Question: When I use a UIHostingController to push a new SwiftUI.View to the navigation stack of an existing UIKit UIViewController the animation of the title in the navigation bar is broken. I tested in Xcode 12.0 on a pure new project.
Watch carefully the title "UIHostingController". You can see how the animation looks different from normal push animation, it just "appears" out of nothing and looks broken. The second animation happens already from SwiftUI.NavigationLink which looks fine.
Here is a link to the sample project if you want to try it out:
<URL>
See this GIF image: (open in another browser tab if you don't the see GIF animation)

This is the code behind:
'''
class ViewController: UIViewController {
private let button = UIButton(frame: .zero)
override func viewDidLoad() {
super.viewDidLoad()
self.title = "UIHostingController Title Test"
self.view.backgroundColor = UIColor.white
self.view.addSubview(self.button)
button.translatesAutoresizingMaskIntoConstraints = false
button.setTitle("Push UIHostingController", for: .normal)
button.addTarget(self, action: #selector(Self.pushVC), for: .touchUpInside)
button.setTitleColor(.blue, for: .normal)
NSLayoutConstraint.activate([
button.centerXAnchor.constraint(equalTo: self.view.centerXAnchor),
button.centerYAnchor.constraint(equalTo: self.view.centerYAnchor),
button.widthAnchor.constraint(equalTo: self.view.widthAnchor),
button.heightAnchor.constraint(equalToConstant: 50)
])
}
@objc private func pushVC() {
let vc = UIHostingController(rootView: Content())
self.navigationController?.pushViewController(vc, animated: true)
}
}
struct Content: View {
var body: some View {
NavigationLink(destination: Content2()) {
Text("Push NavigationLink")
}
.navigationTitle("UIHostingController")
}
}
struct Content2: View {
var body: some View {
Text("Coming from NavigationLink")
.navigationTitle("Native SwiftUI View")
}
}
'''
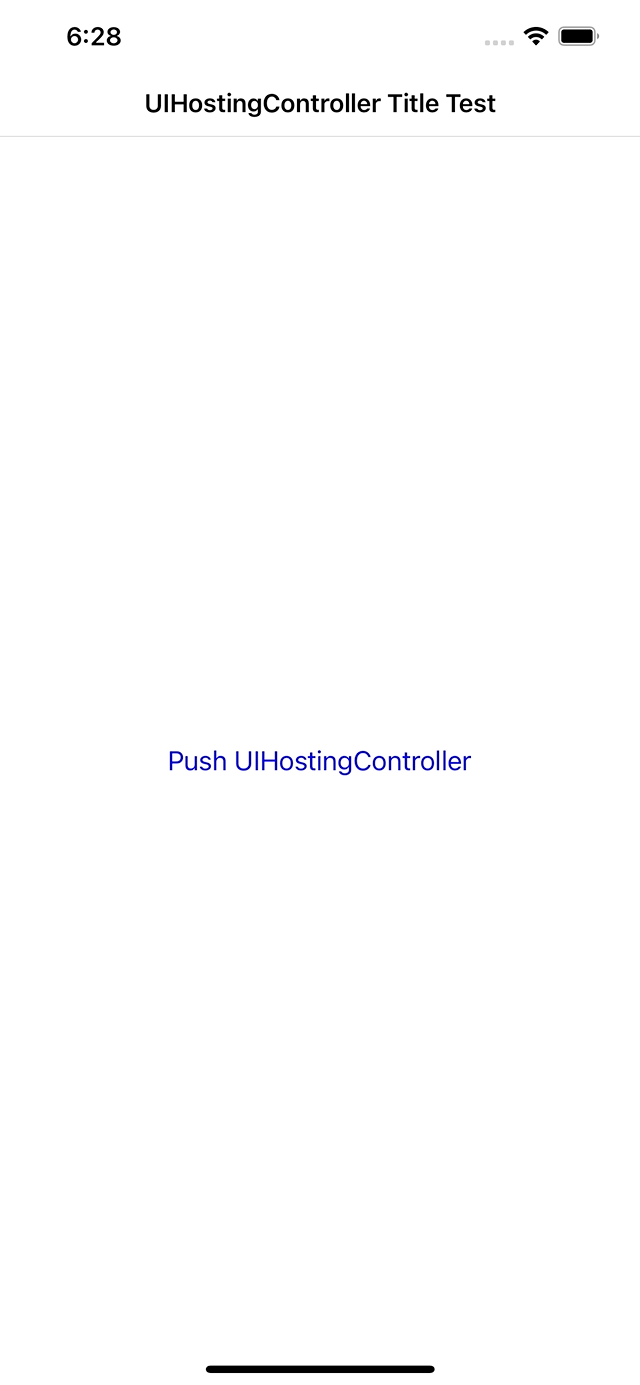
Answer: Found the solution for this issue. 'UIHostingController' is in fact just a normal 'UIViewController' (with some add-ons for SwiftUI). Which means everything which is available for a 'UIViewController' is as well available for 'UIHostingController'. So the solution for this is to set everything related to the navigation bar on 'UIHostingController' and not in the wrapped SwiftUI View.
'''
let vc = UIHostingController(rootView: Content())
vc.title = "My custom title"
'''
Also all navigations buttons work much better if directly set on 'UIHostingController'. A good alternative is also to directly derive from 'UIHostingController' and implement custom needed behavior there.